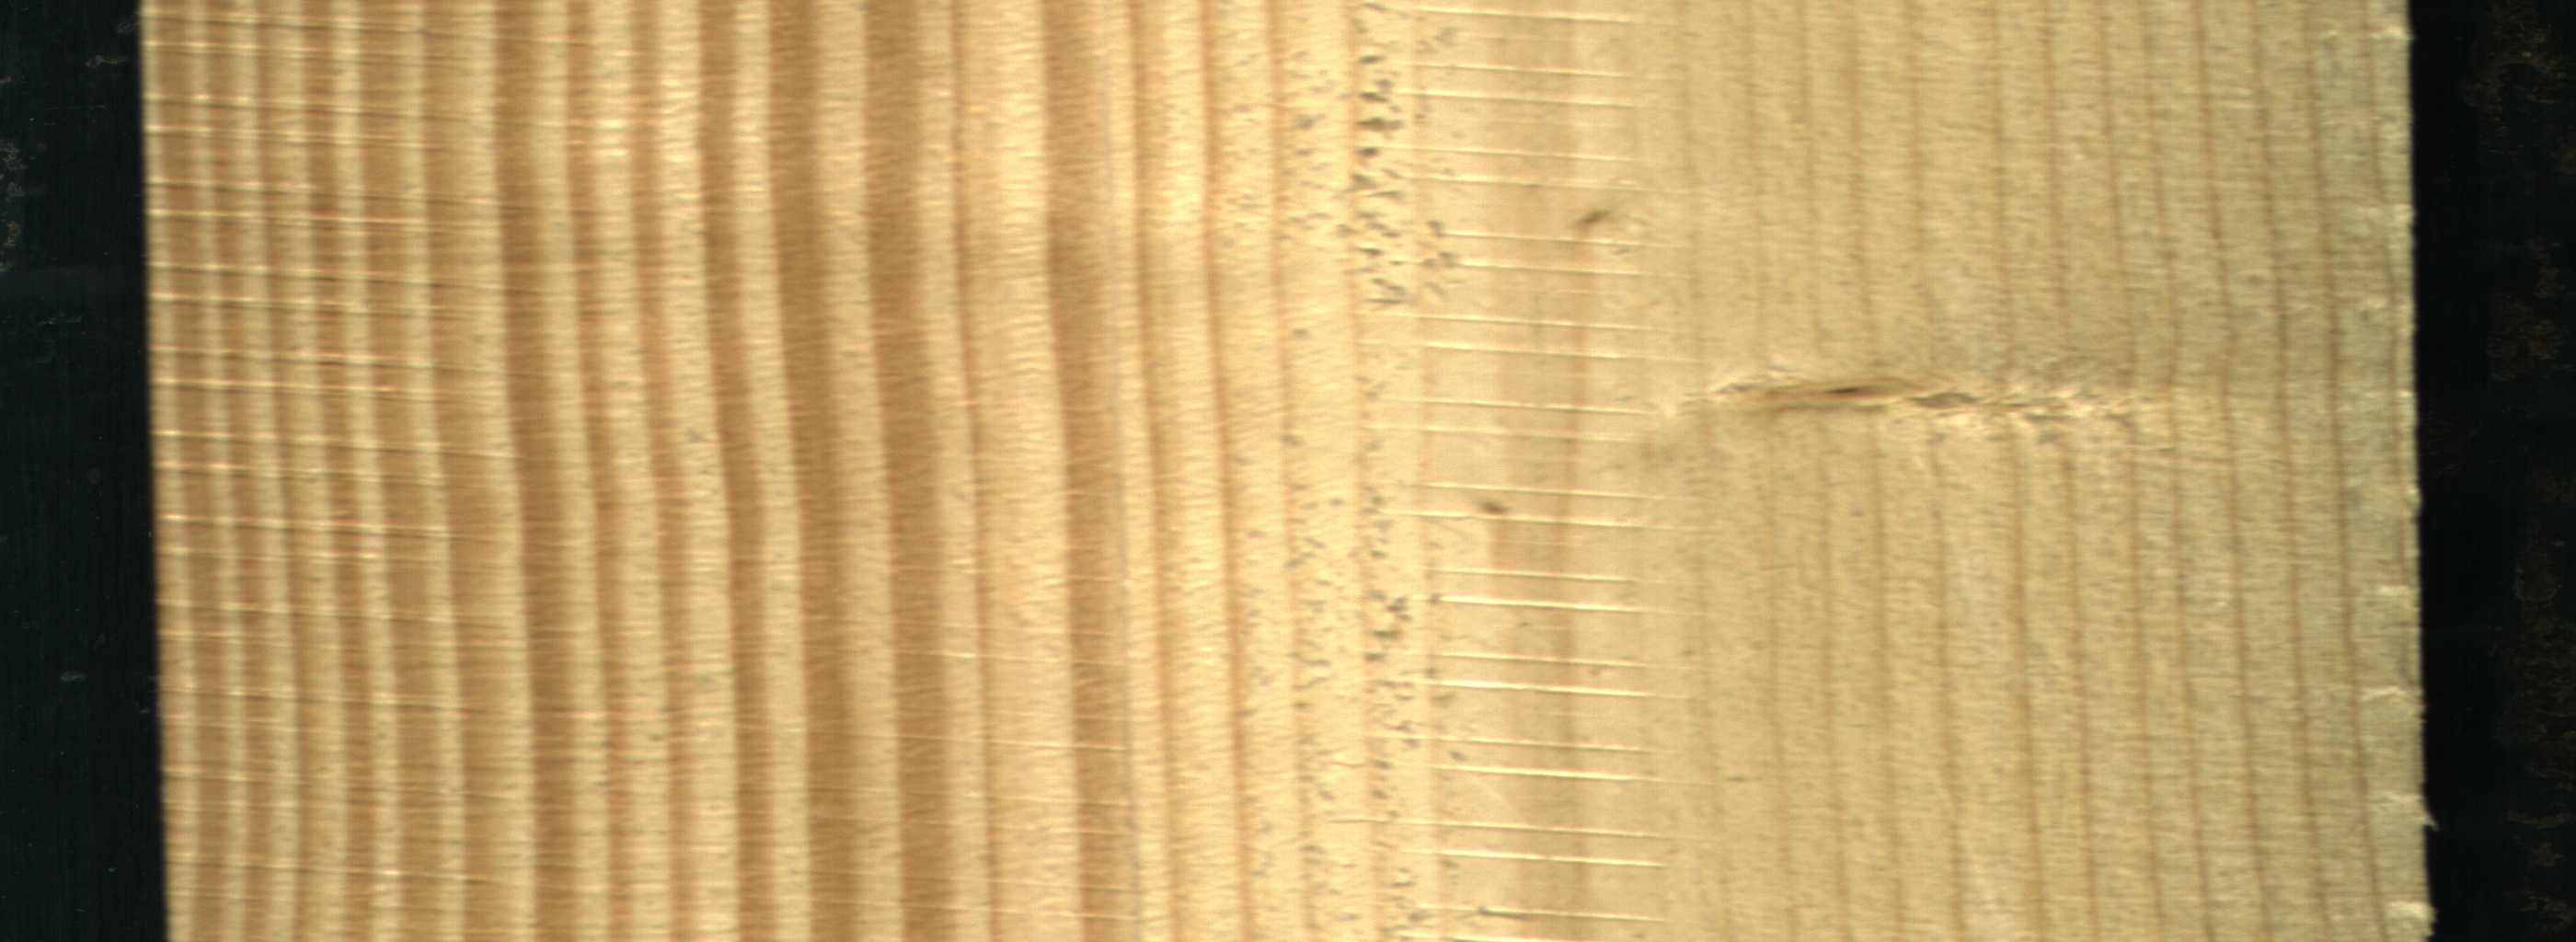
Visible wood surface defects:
Live_Knot